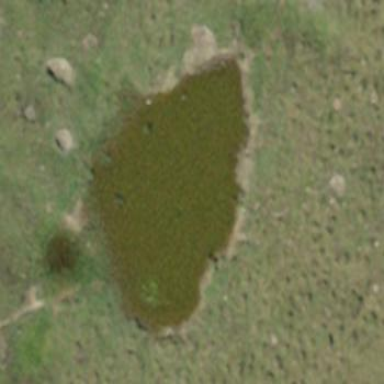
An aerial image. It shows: Serene pond surrounded by nature.